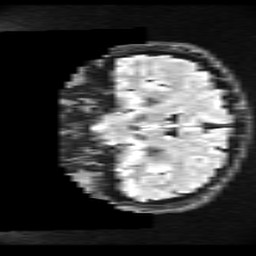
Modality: FLAIR
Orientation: coronal
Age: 26
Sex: male
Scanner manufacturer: ge
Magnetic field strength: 3 T
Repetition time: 11 s
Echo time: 0.1497 s